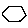
Label: hexagon